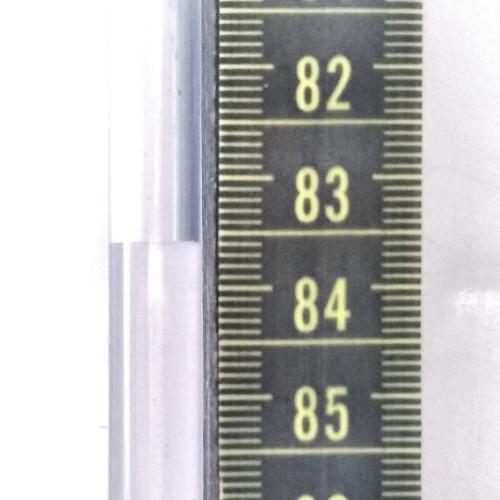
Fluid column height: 83.6 cm